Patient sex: M
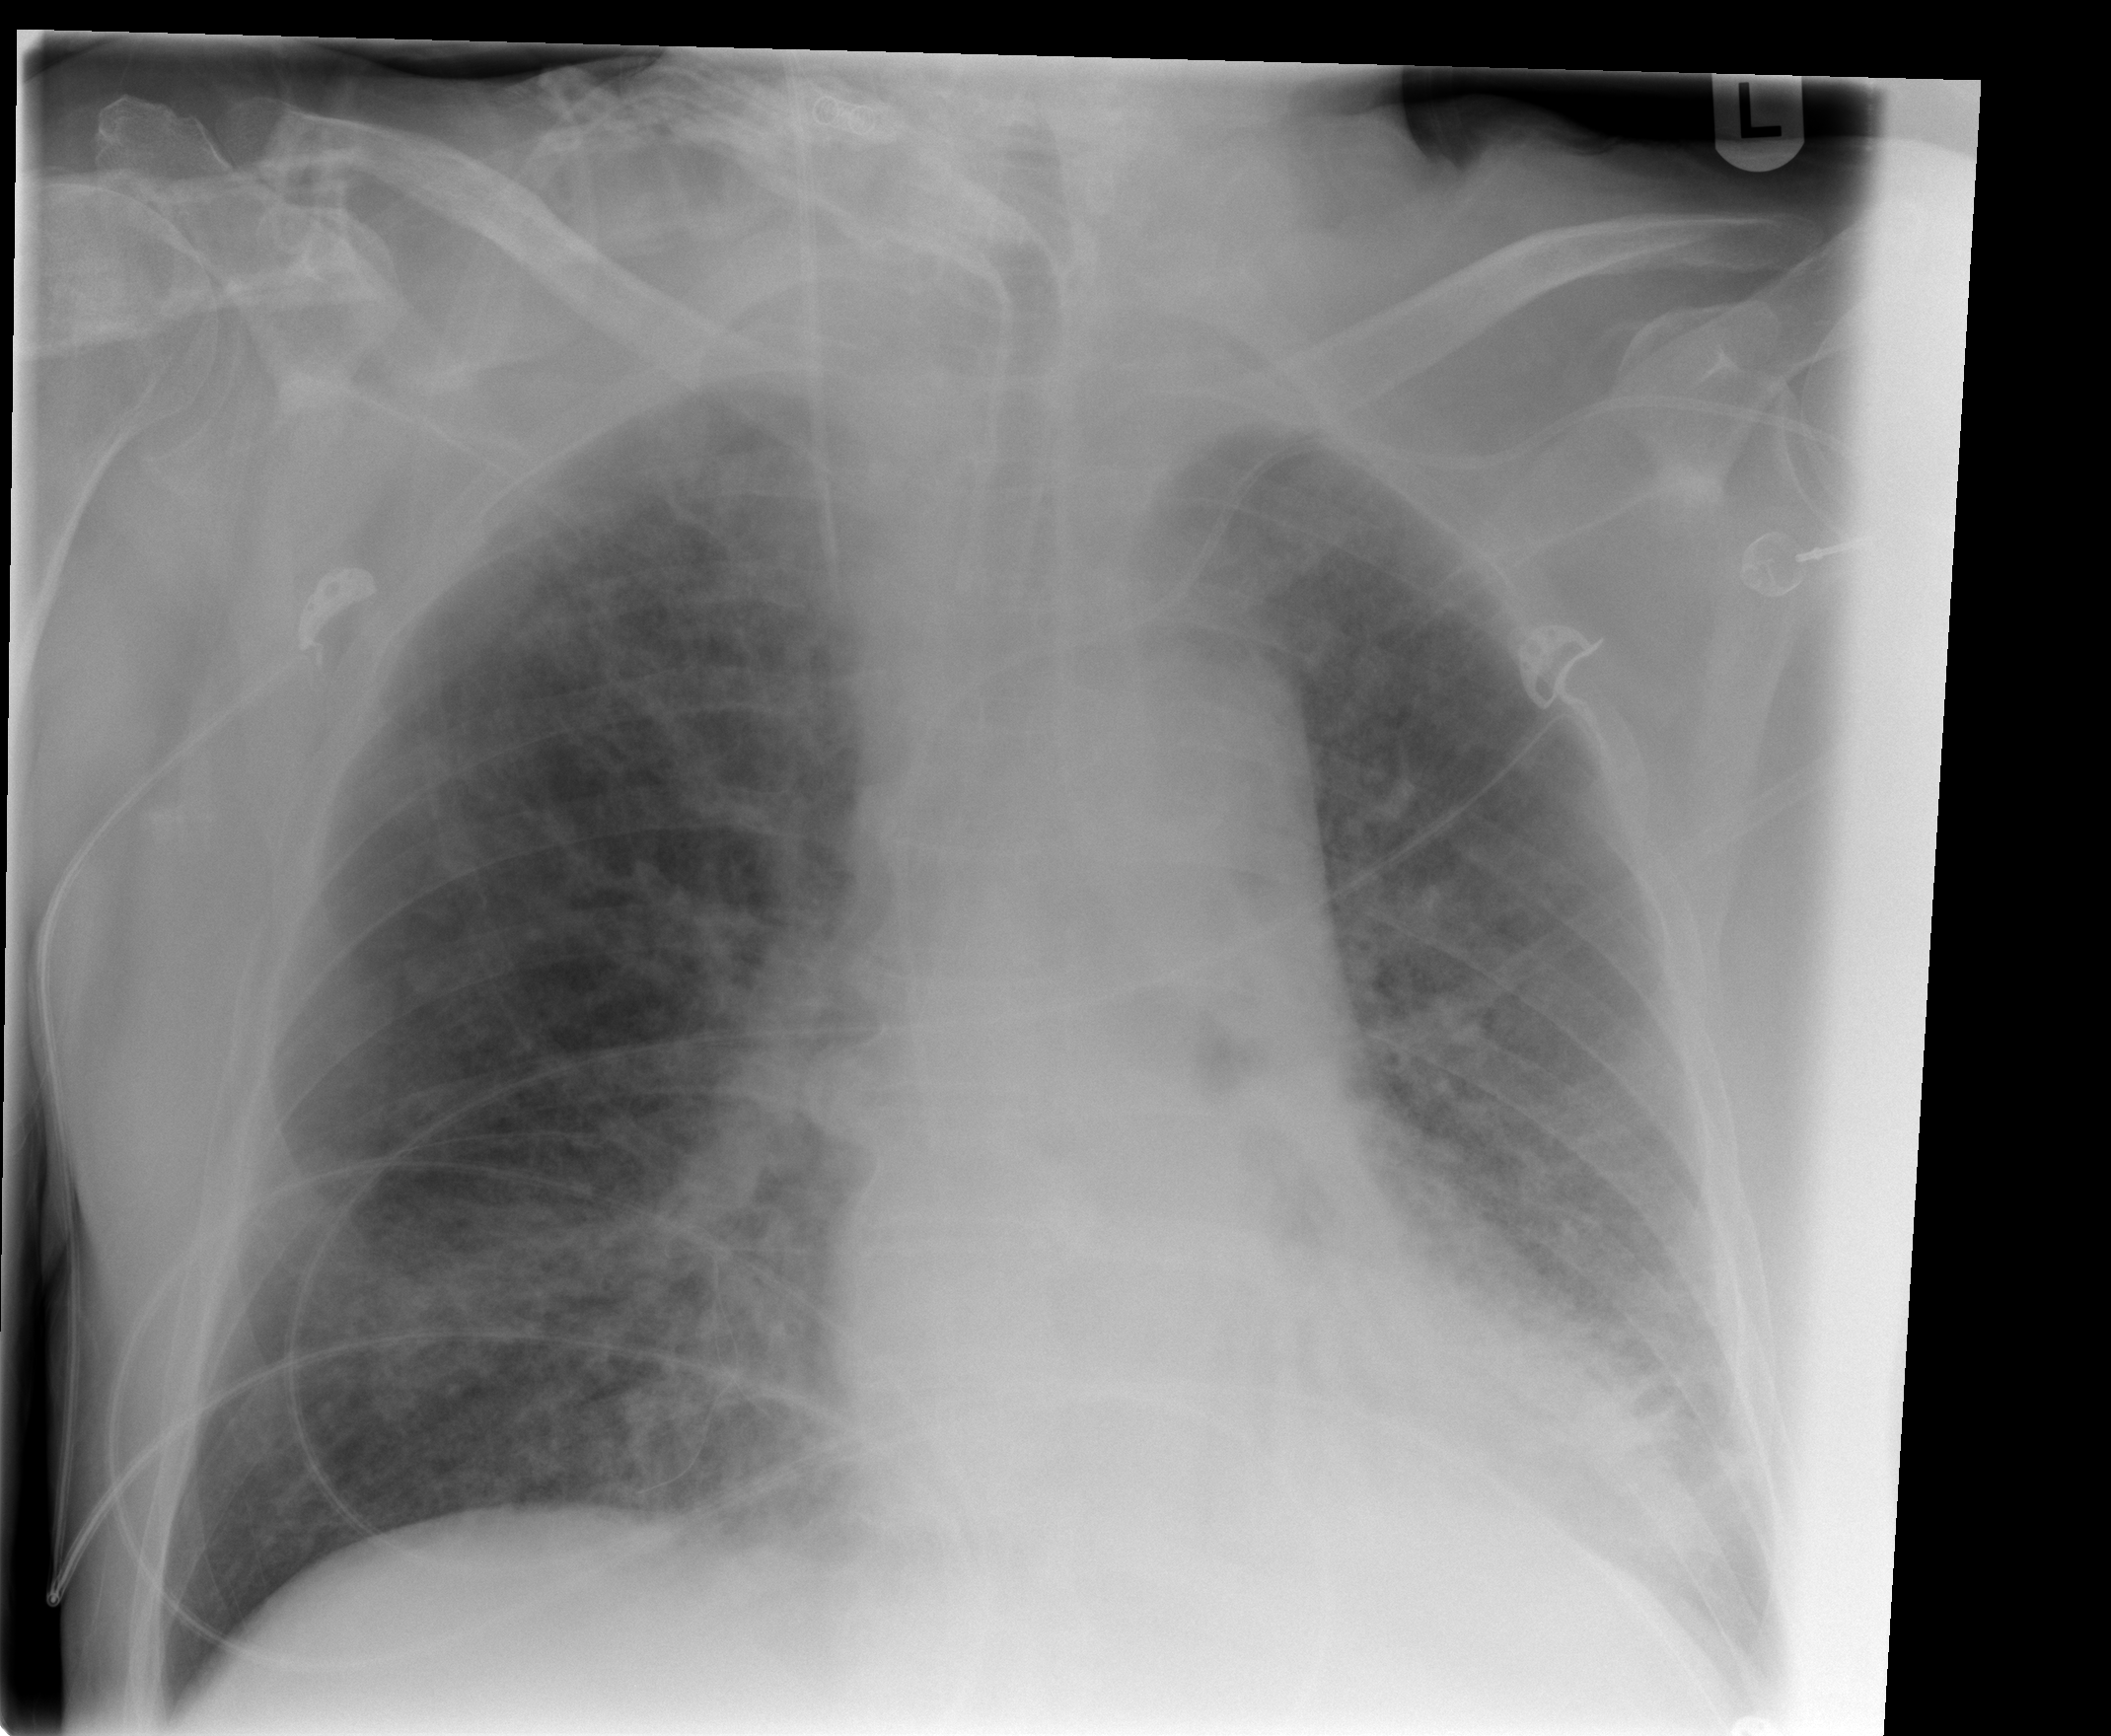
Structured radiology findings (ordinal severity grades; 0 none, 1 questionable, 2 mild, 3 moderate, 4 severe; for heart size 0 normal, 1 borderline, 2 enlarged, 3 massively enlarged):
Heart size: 0
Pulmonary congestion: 0
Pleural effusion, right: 0
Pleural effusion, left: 1
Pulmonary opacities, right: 2
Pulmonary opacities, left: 2
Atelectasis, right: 0
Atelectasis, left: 0